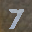
Label: 7